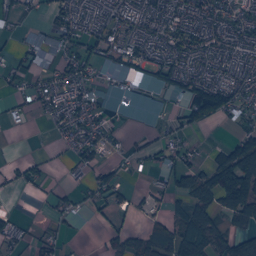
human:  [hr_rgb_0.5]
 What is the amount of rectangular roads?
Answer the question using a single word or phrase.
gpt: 0

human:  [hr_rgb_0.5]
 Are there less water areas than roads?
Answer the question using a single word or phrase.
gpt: yes

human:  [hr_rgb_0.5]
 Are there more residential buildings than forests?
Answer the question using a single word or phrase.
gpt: yes

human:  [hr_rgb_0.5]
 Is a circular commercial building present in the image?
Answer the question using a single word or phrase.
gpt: no

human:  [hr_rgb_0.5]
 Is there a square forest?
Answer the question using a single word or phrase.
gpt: yes

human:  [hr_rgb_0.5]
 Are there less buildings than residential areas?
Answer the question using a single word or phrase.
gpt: no

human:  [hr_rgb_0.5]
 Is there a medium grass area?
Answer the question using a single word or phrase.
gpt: yes

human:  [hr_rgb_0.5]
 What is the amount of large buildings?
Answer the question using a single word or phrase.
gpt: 16

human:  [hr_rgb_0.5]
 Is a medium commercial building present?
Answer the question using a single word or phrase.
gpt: yes

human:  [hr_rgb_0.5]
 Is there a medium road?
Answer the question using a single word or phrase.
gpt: no

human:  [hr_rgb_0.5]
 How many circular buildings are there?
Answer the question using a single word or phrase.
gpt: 4

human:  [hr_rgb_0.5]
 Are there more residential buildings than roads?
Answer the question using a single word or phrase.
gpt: yes

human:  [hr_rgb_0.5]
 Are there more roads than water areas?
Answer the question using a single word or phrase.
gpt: yes

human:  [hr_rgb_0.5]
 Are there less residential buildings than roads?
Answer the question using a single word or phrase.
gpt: no

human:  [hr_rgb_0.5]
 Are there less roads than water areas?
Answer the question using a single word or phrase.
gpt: no

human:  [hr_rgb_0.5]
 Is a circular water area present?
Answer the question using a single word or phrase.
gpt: yes

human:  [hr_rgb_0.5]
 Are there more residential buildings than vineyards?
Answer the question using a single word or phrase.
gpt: yes

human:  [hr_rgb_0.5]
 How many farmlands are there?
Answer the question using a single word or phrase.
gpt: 77

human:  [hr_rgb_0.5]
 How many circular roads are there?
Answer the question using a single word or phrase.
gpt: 0

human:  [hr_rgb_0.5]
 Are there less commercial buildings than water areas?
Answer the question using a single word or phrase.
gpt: yes

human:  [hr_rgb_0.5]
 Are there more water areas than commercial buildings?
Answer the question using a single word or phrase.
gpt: yes

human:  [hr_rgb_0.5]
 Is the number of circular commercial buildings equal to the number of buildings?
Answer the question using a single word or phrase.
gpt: no

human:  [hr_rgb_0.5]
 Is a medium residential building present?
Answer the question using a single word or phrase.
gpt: yes

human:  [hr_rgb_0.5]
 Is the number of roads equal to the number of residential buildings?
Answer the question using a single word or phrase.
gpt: no

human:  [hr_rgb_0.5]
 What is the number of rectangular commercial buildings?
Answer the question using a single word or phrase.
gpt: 7

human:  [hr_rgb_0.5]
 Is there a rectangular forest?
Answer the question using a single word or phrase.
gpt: yes

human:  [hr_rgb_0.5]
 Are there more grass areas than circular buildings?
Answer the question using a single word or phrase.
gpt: yes

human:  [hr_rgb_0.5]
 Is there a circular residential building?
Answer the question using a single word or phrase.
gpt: yes

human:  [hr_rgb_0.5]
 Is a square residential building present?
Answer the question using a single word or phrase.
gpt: yes

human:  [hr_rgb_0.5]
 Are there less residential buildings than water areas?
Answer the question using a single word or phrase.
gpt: no

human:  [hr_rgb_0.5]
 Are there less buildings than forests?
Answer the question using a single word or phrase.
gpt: no

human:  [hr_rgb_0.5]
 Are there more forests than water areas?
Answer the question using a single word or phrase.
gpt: yes

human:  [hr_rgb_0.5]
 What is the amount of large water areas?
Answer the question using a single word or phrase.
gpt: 0

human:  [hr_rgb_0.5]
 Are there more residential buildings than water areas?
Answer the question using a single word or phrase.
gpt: yes

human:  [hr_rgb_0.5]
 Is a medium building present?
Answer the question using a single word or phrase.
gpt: yes

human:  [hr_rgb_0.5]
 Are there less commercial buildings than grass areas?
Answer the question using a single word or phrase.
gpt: yes